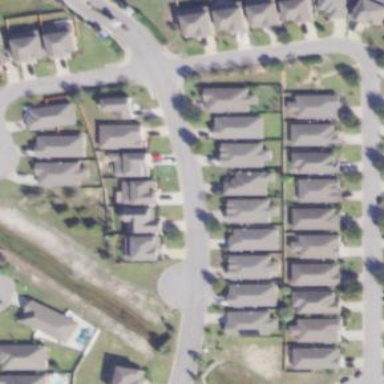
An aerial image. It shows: This residential area consists of single-family homes.